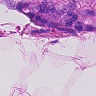
Metastatic tissue present: yes